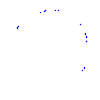
Particle: kaon